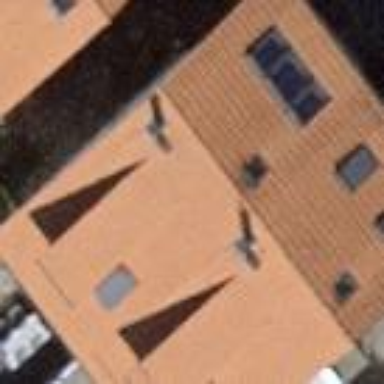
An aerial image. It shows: Semidetached house with gabled roof. The pitched roof adds to its architectural charm.